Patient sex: F
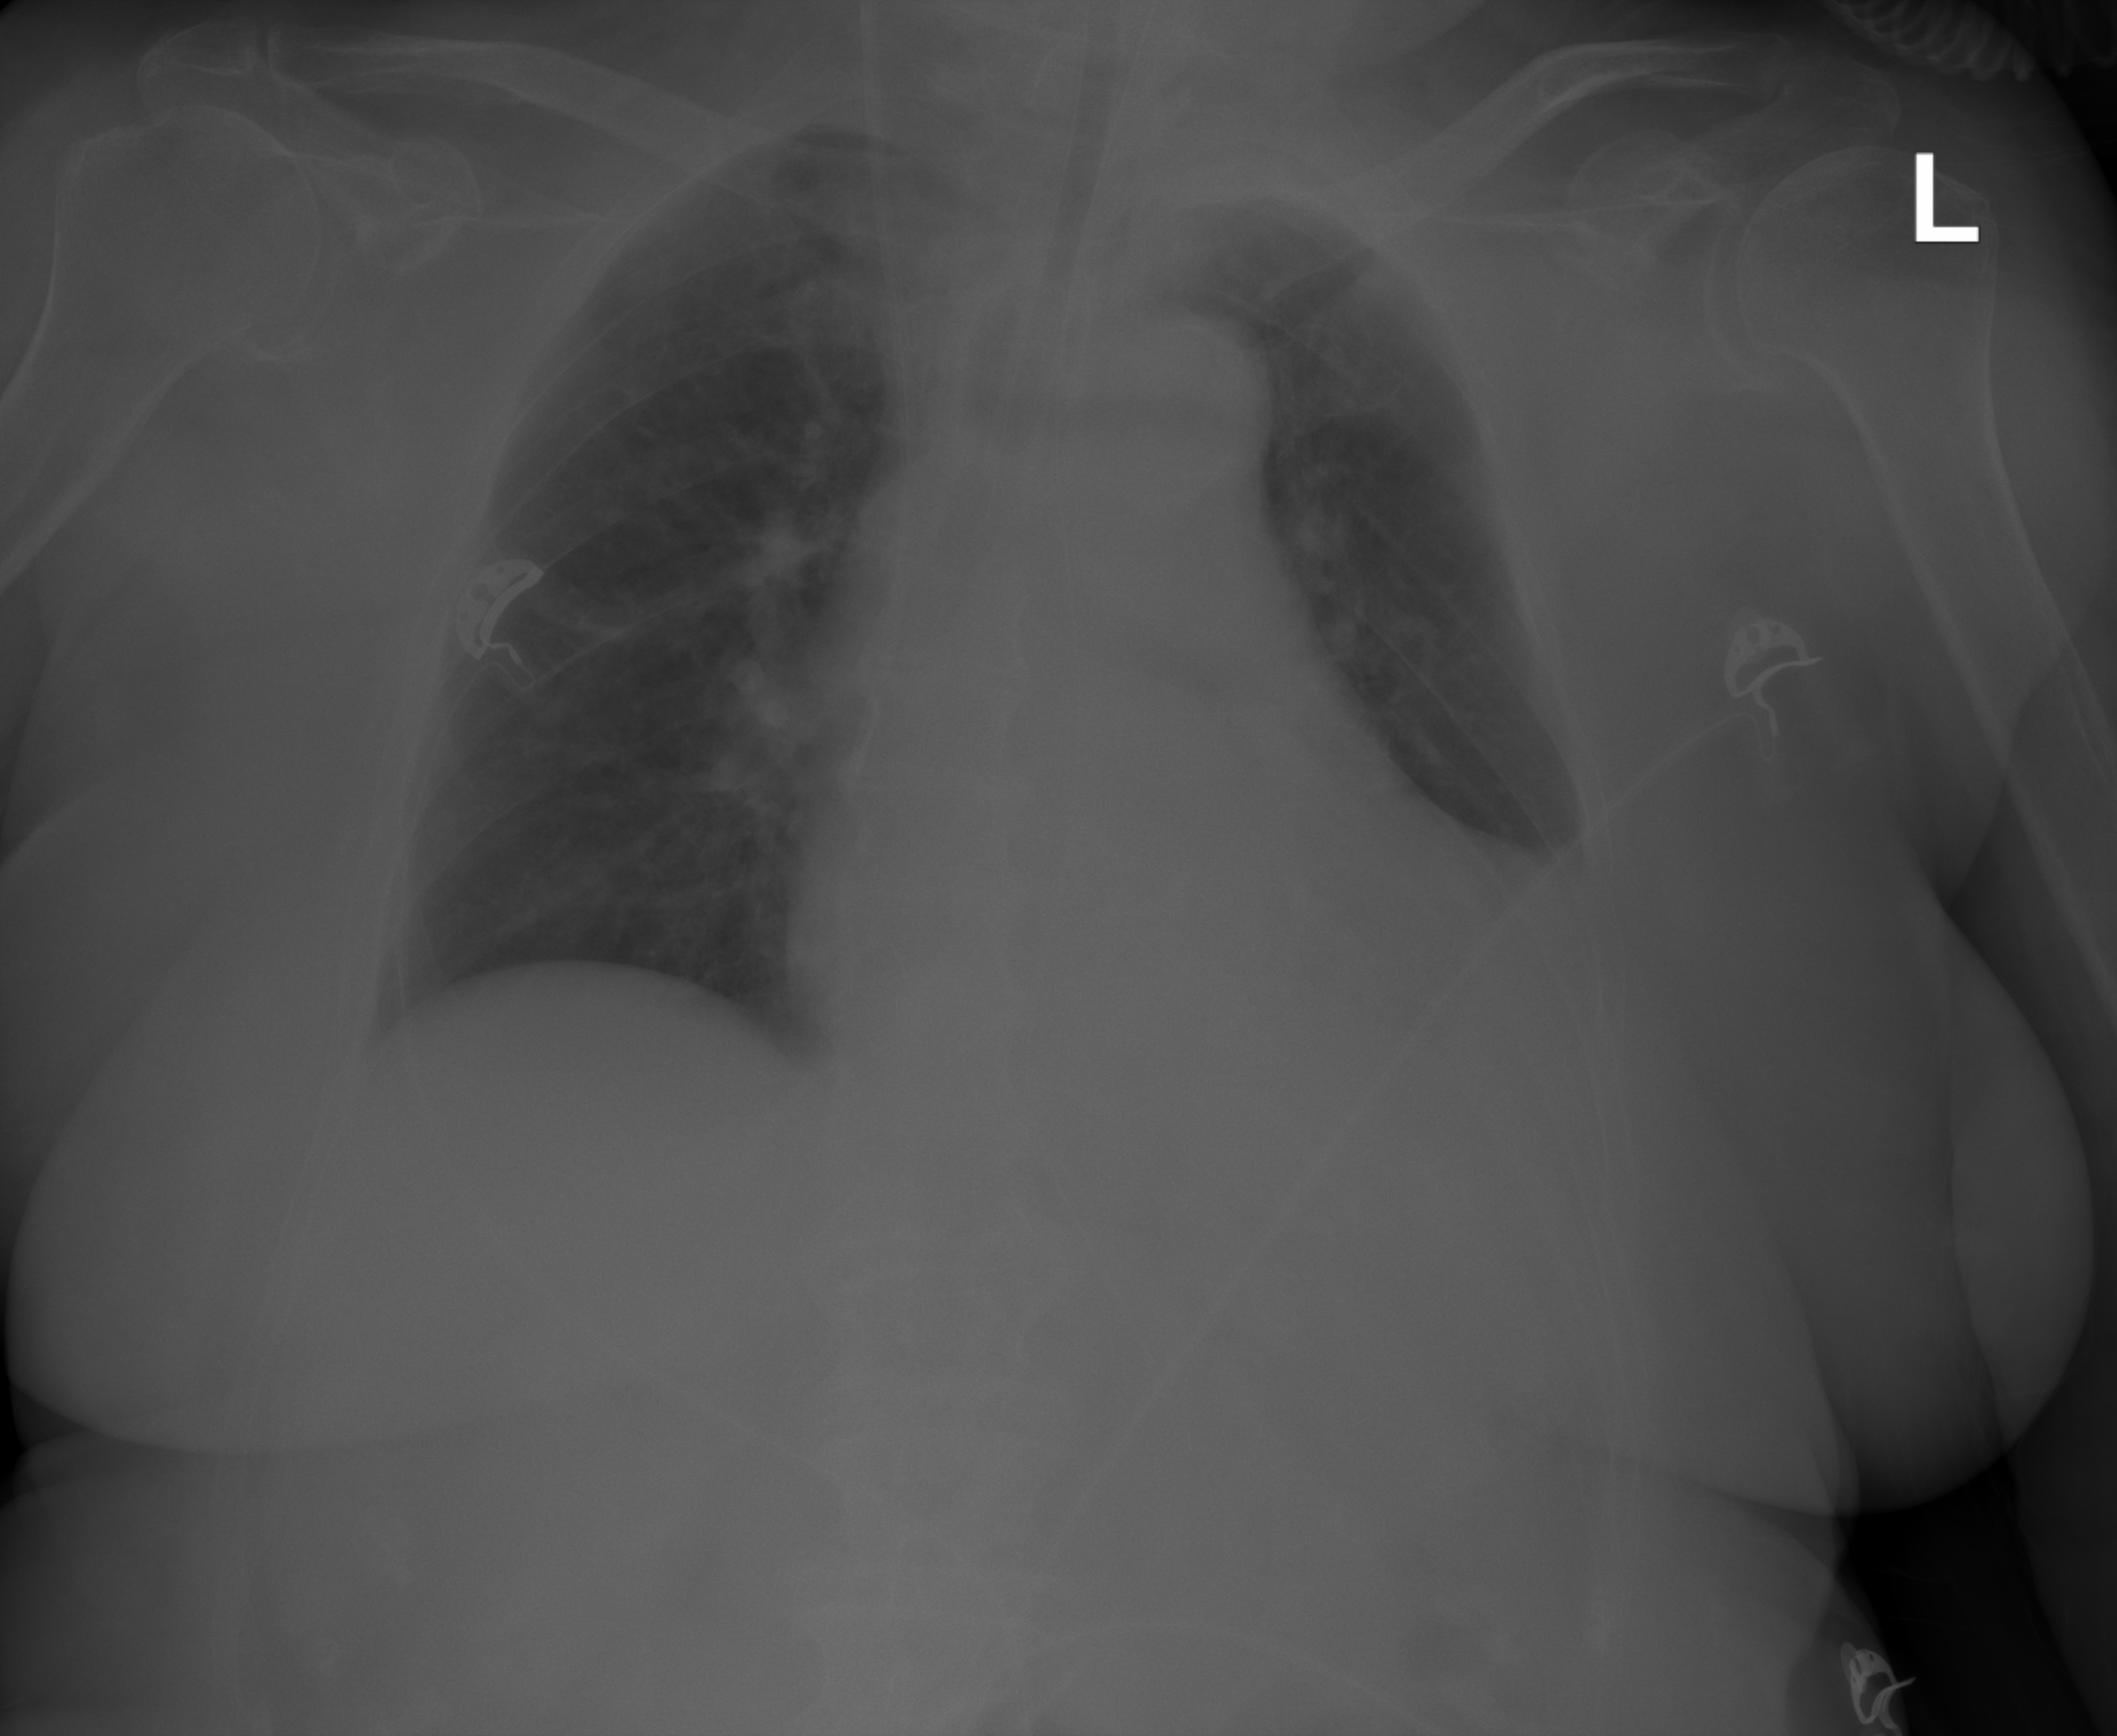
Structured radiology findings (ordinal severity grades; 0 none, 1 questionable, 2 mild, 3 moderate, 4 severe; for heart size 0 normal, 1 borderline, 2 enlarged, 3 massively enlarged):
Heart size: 2
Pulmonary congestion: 0
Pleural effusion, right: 0
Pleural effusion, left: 0
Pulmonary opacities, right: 0
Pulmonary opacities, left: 0
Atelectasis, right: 0
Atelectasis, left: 1